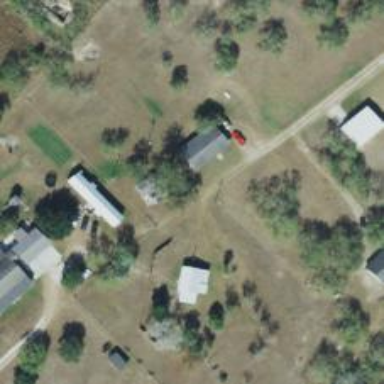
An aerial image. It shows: Driveway.